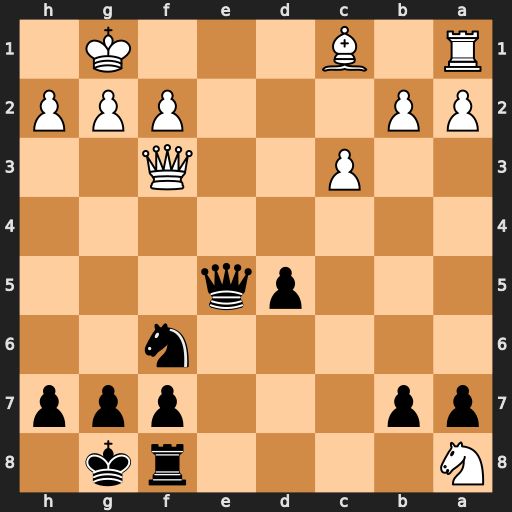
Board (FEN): N4rk1/pp3ppp/5n2/3pq3/8/2P2Q2/PP3PPP/R1B3K1
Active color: b
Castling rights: -
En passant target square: -
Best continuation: Qe1#